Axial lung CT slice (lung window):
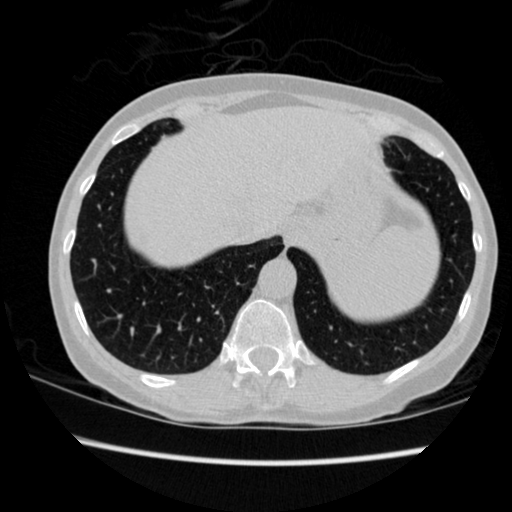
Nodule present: no